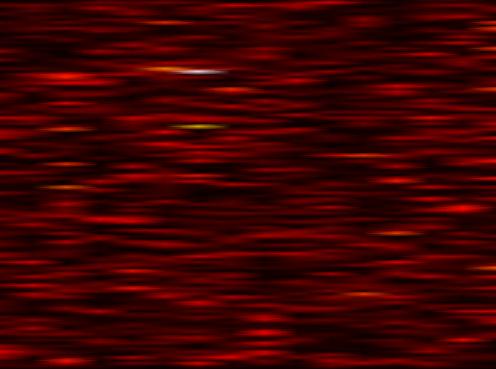
Label: FOFDM